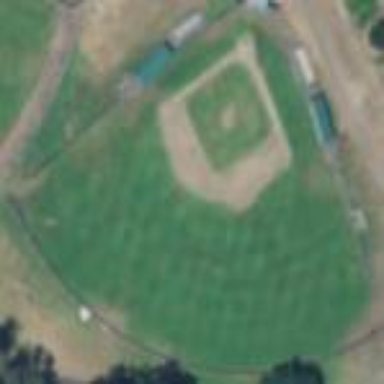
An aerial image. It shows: Baseball pitch for leisure land.